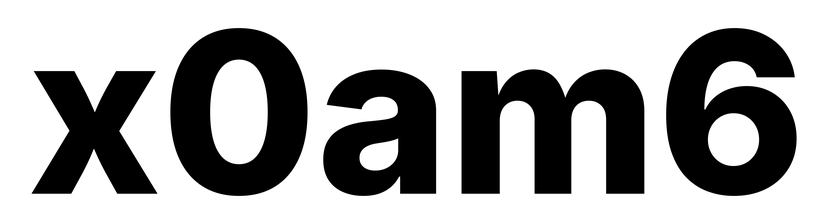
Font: Inter_ExtraBold